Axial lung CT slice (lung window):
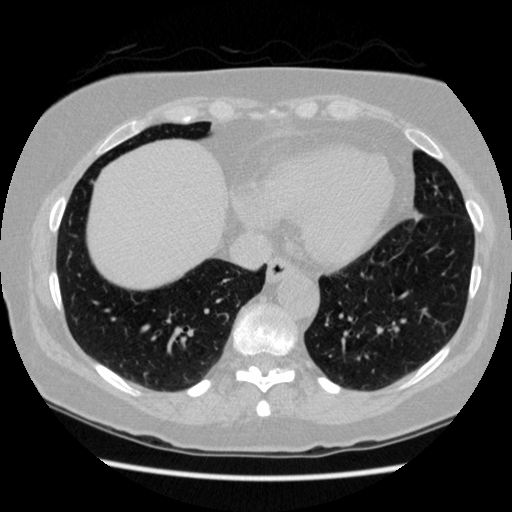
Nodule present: no